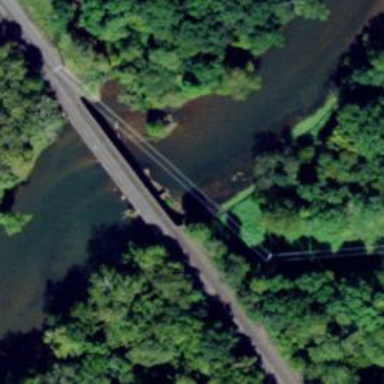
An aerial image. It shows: Abandoned railway bridge with arch structure.